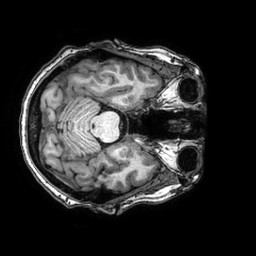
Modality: T1w
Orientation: axial
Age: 55
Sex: female
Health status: healthy